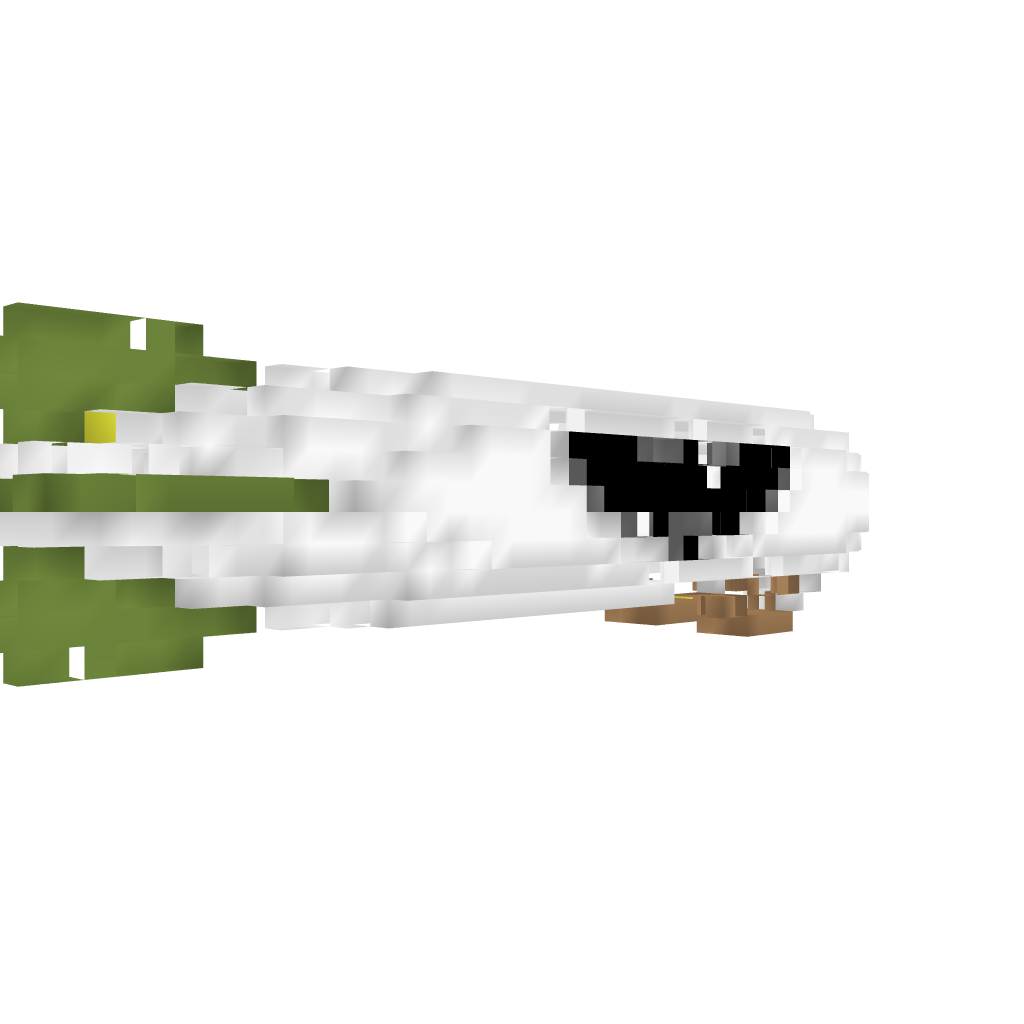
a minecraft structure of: Merchantman Airship bad low quality